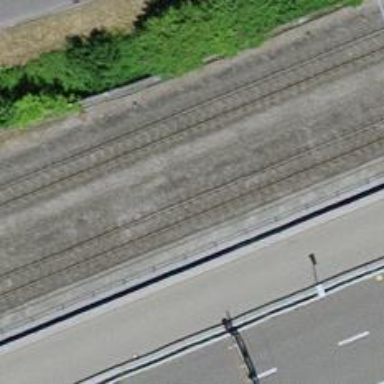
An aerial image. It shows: Narrow-gauge railway with 1 track. The tracks are electrified with contact line.